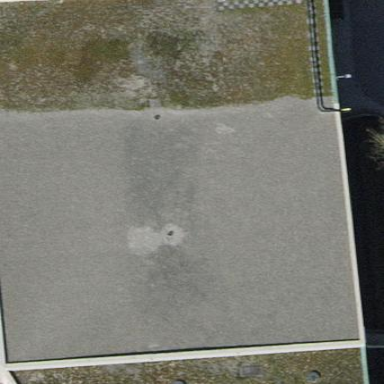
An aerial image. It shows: Building with flat roof. The roof is light grey in color.